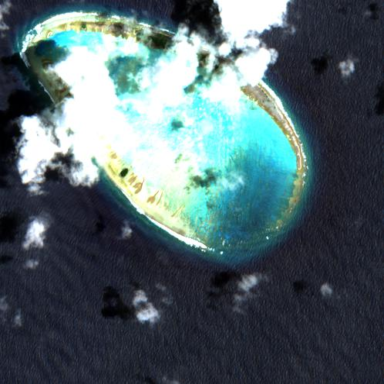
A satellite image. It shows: Atoll located within maritime boundary.